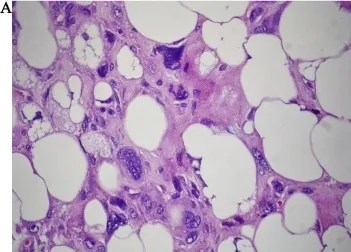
(a) Adipose tissue contained a significant number of bizarre cells; with a large cytoplasm and a lobulated nucleus.
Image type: pathology (h&e)